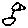
Label: bird